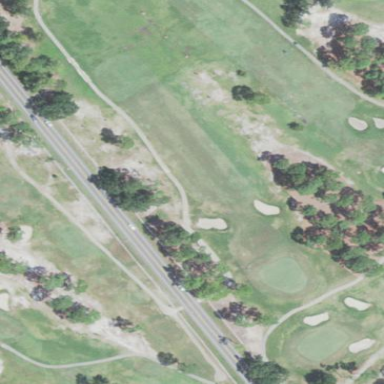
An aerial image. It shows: Rough area on grassy golf course.